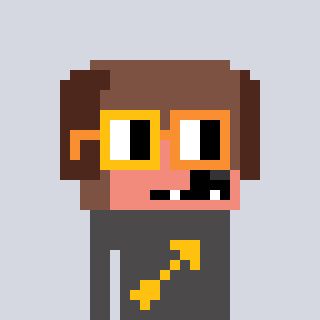
a pixel art character with square yellow and orange glasses, a dog-shaped head and a grayscale-colored body on a cool background